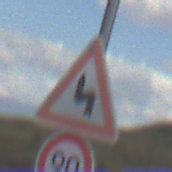
Verkehrszeichen: DoppelkurveZunaechstLinks
Zusatzzeichen unten: Geschwindigkeit90
Umgebung: Outdoor, Nature
Tageszeit: Midday
Wetter: PartlyCloudy
Licht: Natural
Jahreszeit: NotSpecified
Kontrast: LowContrast